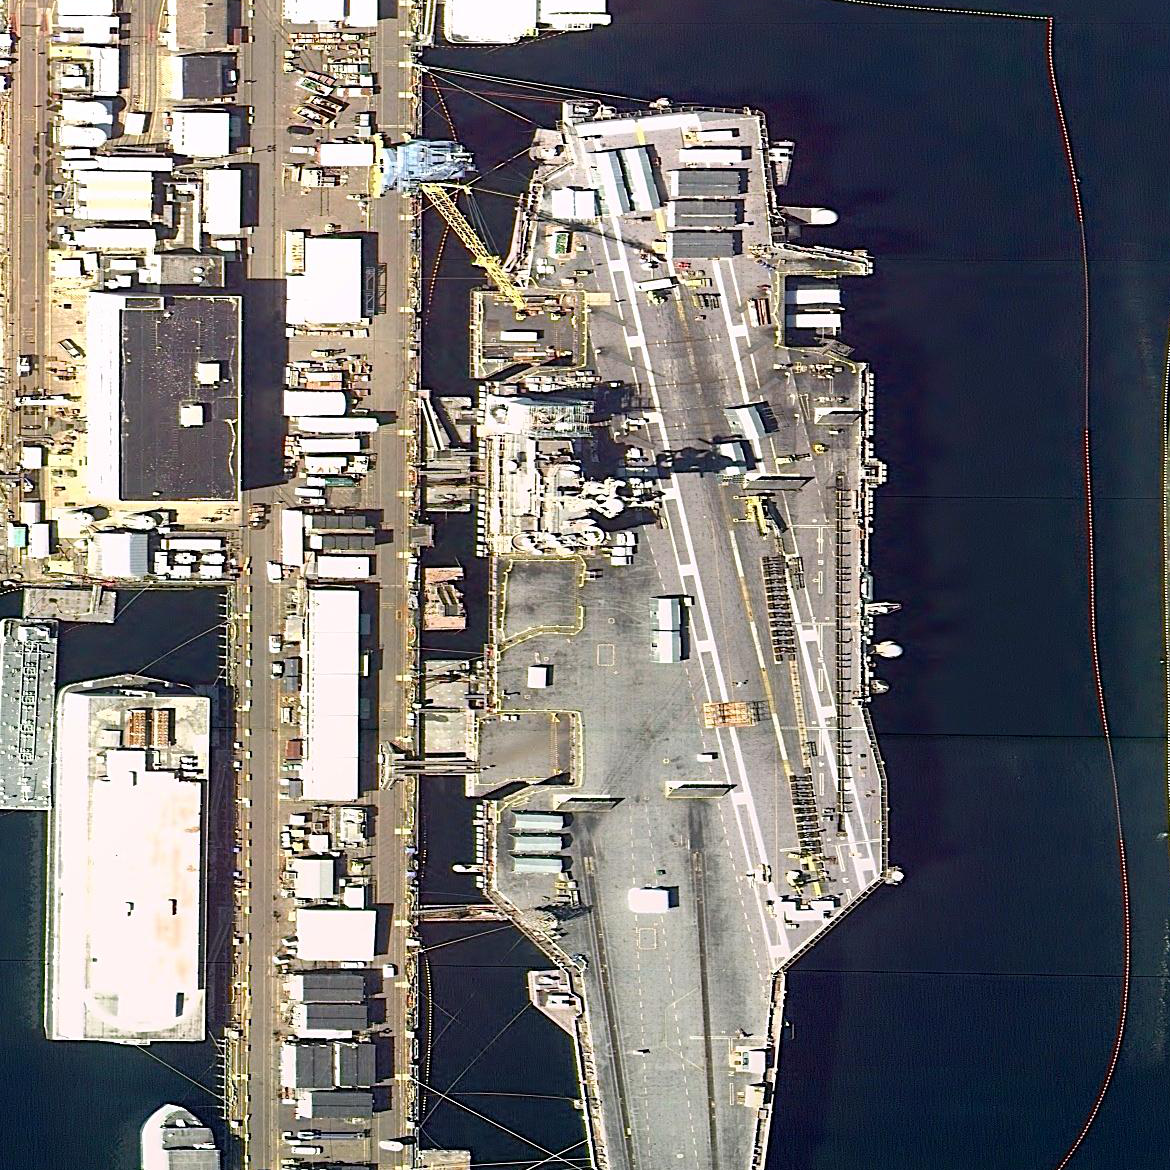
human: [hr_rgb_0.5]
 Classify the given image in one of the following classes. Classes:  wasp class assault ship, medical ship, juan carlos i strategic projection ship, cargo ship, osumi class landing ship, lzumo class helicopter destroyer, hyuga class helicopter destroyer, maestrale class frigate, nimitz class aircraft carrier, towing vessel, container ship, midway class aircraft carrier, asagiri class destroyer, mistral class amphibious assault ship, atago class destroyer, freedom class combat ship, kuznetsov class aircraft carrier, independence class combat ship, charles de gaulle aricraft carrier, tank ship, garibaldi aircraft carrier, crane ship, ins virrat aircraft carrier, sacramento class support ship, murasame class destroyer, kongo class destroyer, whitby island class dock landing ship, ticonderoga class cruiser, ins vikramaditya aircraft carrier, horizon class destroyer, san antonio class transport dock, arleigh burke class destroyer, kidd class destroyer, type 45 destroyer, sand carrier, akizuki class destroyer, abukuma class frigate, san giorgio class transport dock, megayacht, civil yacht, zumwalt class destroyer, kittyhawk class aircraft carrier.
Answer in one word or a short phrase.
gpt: Nimitz class aircraft carrier